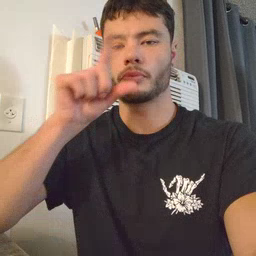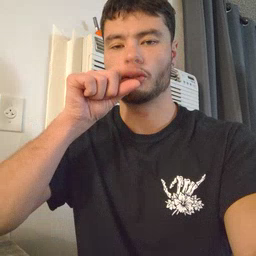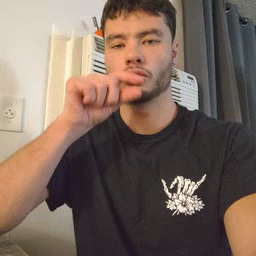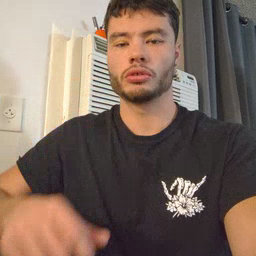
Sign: bird